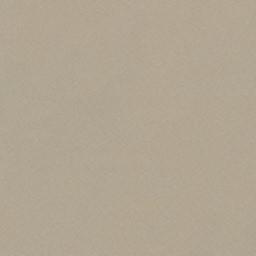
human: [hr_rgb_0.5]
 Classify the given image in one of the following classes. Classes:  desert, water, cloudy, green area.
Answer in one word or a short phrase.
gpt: desert